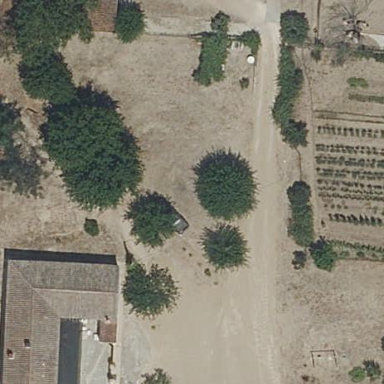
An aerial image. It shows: Farmyard area.